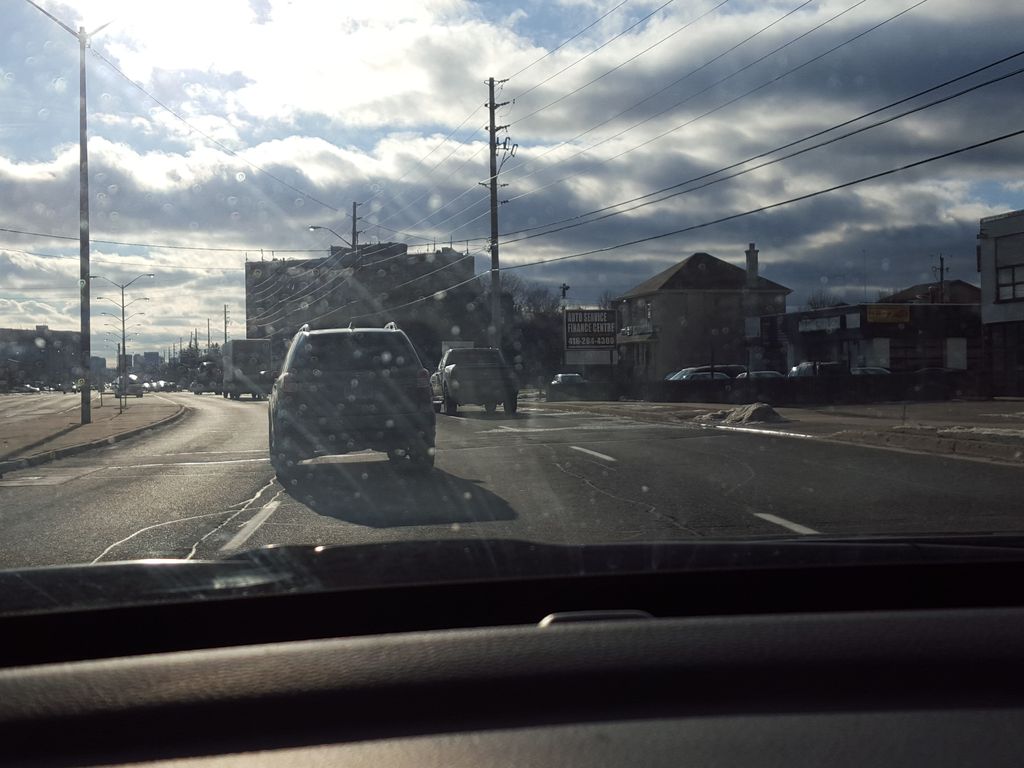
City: toronto